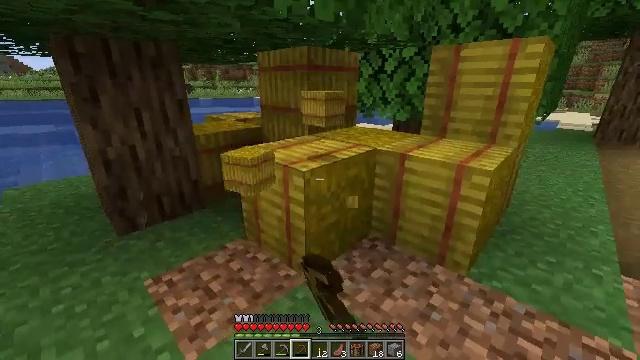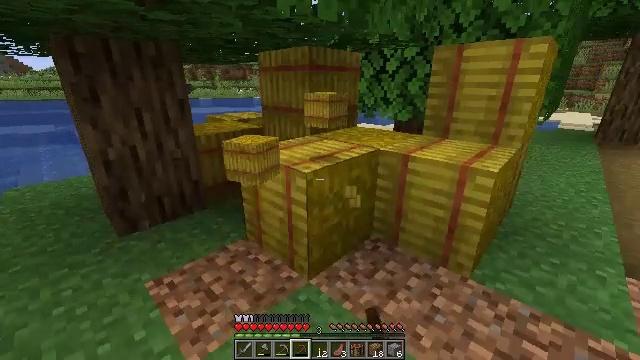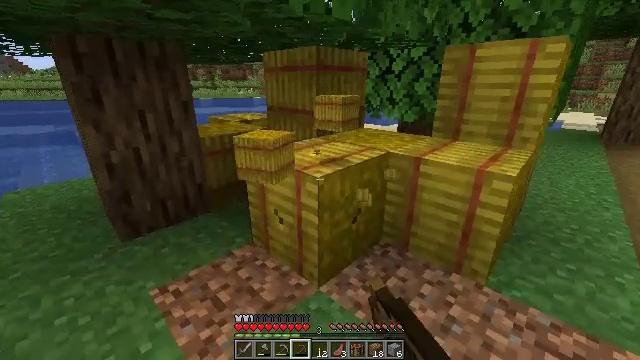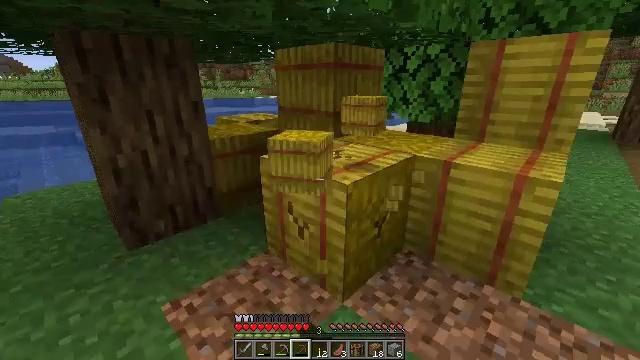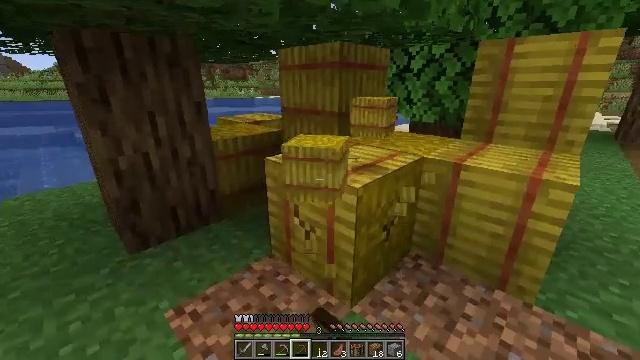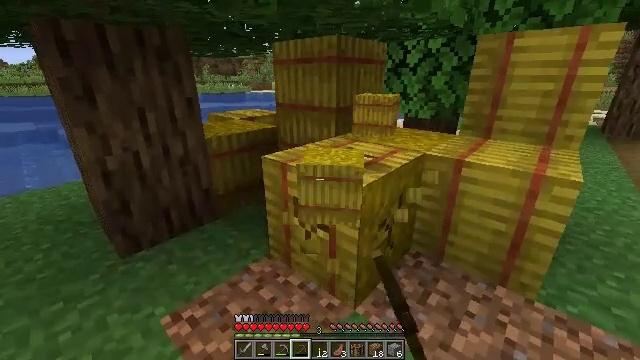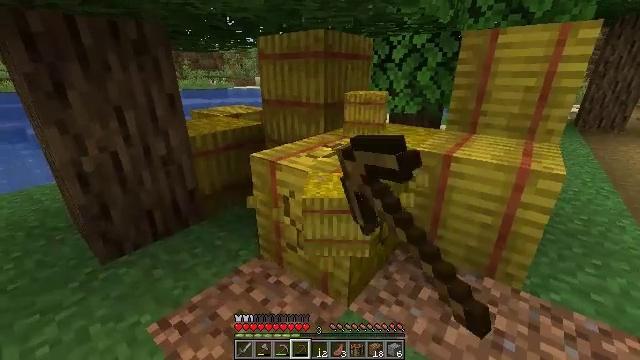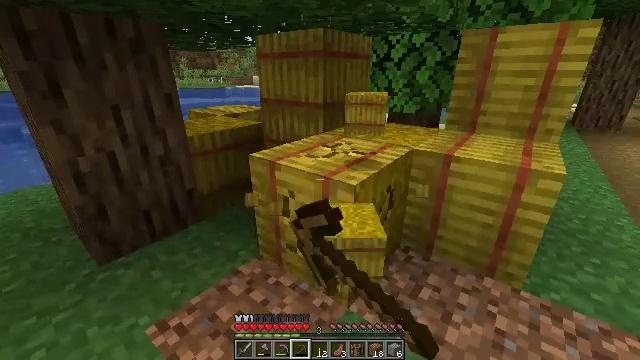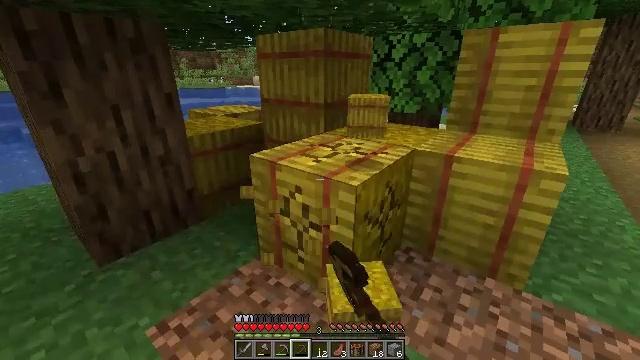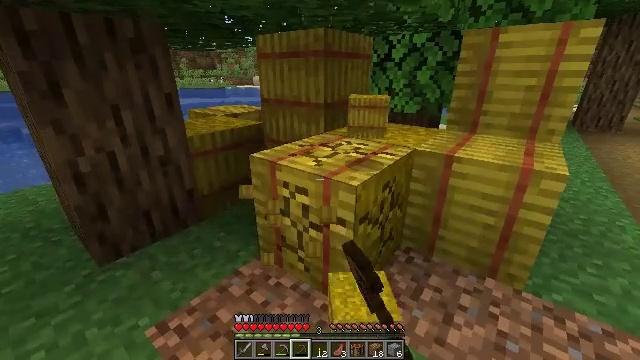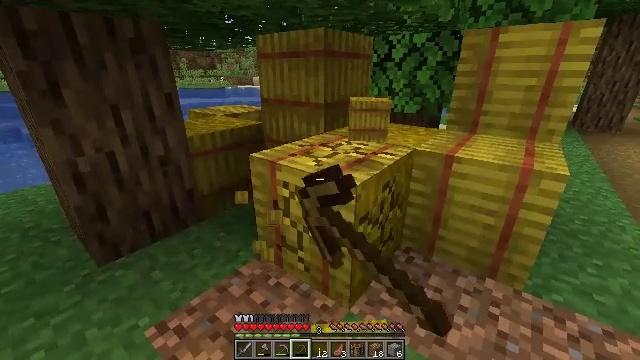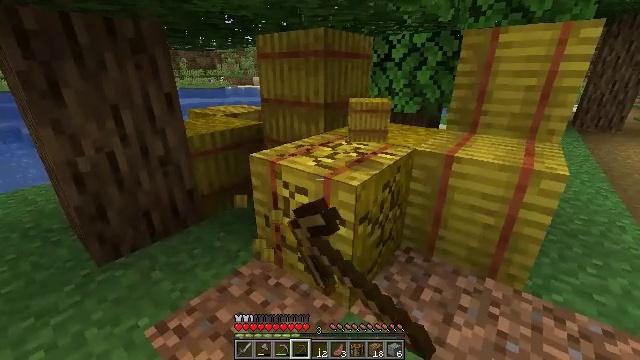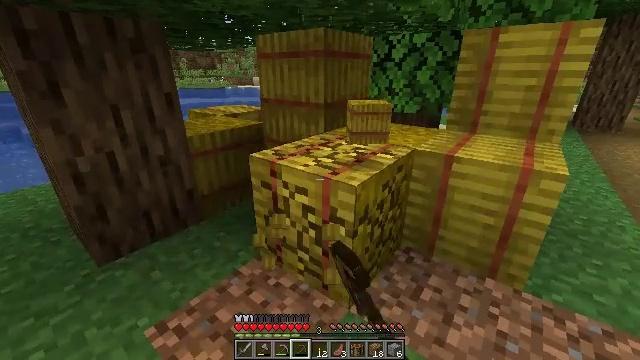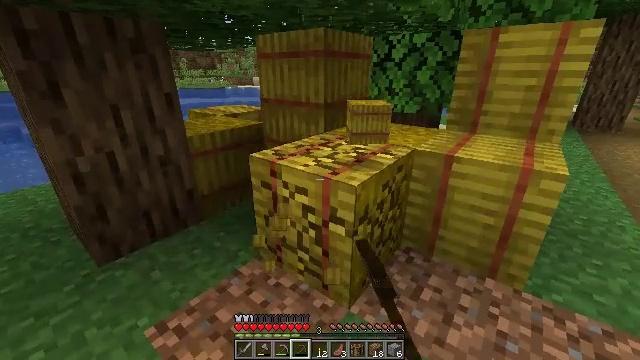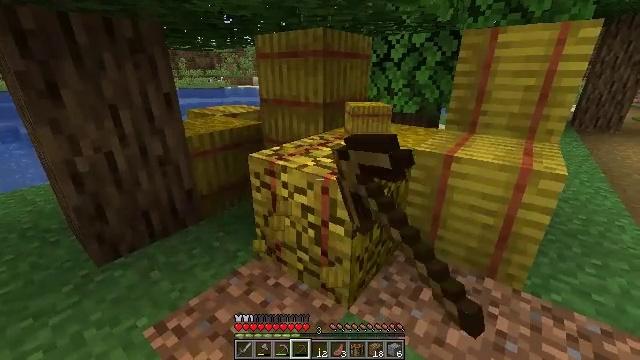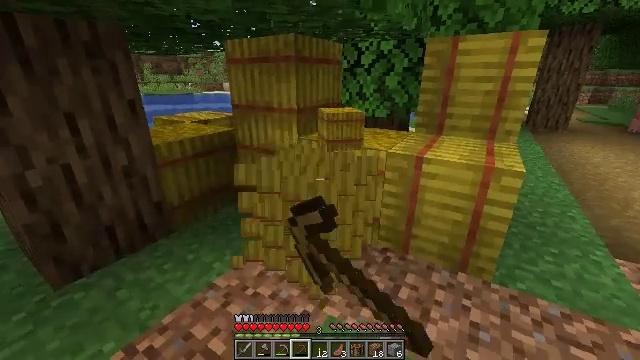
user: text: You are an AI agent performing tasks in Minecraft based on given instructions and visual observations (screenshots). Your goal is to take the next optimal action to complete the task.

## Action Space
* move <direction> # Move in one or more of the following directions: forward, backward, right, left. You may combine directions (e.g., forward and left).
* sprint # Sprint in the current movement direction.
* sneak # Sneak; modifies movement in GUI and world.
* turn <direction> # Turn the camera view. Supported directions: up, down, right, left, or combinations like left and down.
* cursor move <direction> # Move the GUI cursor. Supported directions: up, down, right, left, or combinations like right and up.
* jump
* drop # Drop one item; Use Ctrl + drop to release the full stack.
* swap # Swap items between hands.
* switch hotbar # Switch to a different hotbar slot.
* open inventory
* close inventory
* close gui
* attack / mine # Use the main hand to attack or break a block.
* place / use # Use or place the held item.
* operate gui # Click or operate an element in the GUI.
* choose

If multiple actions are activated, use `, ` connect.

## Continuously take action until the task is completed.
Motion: motion action
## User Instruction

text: Collect a hay block for crafting.
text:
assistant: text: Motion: move forward and move left, attack / mine
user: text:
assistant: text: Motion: move forward and move left, attack / mine
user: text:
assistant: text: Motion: move forward and move left, attack / mine
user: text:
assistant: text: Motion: attack / mine
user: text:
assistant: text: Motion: turn right and down, attack / mine
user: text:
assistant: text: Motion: turn right, attack / mine
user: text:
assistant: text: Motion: attack / mine
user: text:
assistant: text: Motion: attack / mine
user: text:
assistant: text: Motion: attack / mine
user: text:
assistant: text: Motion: attack / mine
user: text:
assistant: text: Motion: attack / mine
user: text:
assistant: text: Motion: attack / mine
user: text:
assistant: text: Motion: attack / mine
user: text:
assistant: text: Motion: attack / mine
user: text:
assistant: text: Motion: turn right and up, attack / mine
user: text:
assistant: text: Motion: turn right, attack / mine
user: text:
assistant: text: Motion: attack / mine
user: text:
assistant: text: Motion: move forward, turn right and up, attack / mine
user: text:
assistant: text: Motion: move forward, attack / mine
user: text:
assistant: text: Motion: move forward, attack / mine
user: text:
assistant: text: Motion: attack / mine